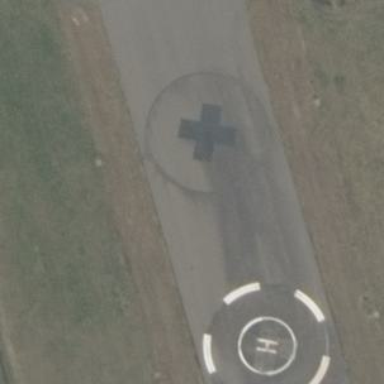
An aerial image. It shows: Image of helipad at airport.